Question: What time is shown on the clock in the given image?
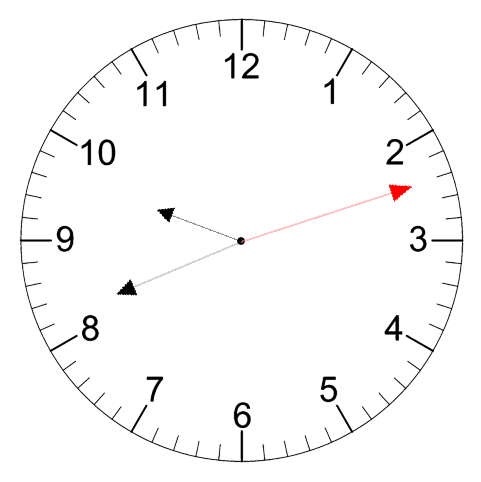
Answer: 09:41:12